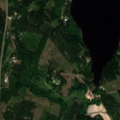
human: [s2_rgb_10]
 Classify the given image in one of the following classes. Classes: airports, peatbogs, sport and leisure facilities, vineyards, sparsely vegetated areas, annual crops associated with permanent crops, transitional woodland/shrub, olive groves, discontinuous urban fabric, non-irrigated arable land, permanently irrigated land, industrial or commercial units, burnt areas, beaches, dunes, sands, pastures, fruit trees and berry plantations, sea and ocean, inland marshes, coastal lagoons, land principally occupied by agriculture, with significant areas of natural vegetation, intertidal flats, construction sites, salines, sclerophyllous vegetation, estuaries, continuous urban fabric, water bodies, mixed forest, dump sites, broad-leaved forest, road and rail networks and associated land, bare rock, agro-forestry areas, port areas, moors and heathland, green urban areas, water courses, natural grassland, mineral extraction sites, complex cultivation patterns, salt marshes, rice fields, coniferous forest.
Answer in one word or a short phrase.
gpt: broad-leaved forest, coniferous forest, water bodies